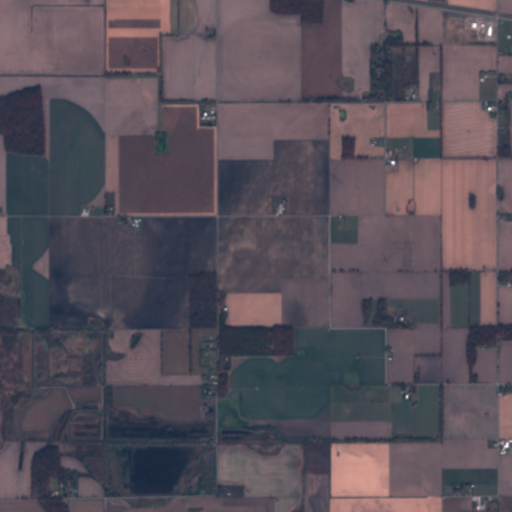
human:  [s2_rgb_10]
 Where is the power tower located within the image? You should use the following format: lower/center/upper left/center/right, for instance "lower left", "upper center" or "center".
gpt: There is no power tower in the image.